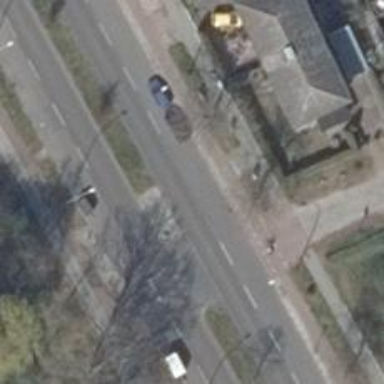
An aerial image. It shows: Unmarked crossing with pedestrian island.